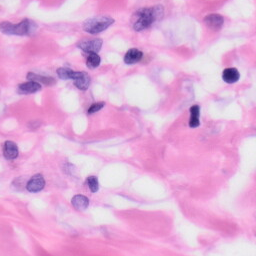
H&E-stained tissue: Skin